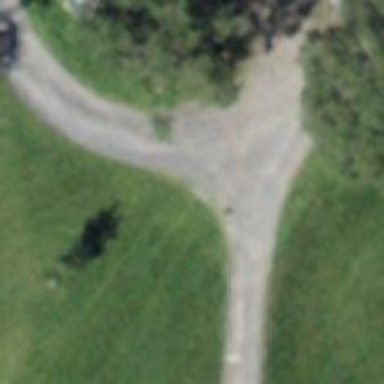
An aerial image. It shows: Service road with paved surface.